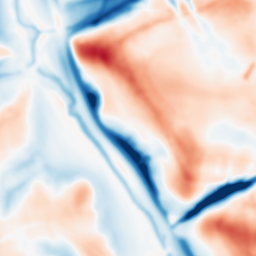
Category: multiscale
Decomposition family: dog_multiscale
Decomposition parameters: sigma_ratio: 2
n_scales: 3
base_sigma: 2
Upsampling method: cubic_catmull_rom
Upsampling parameters: scale: 4
Upsampling scale: 4